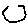
Label: hexagon